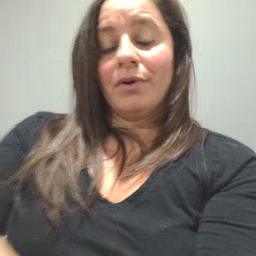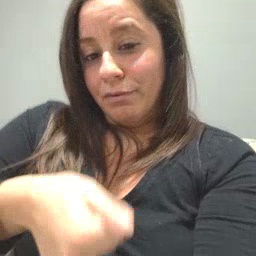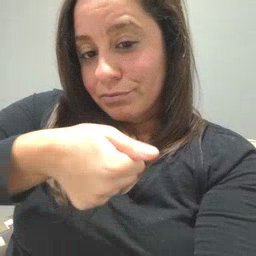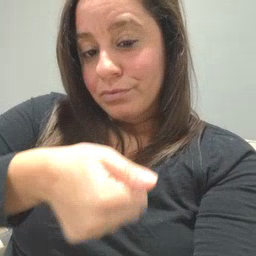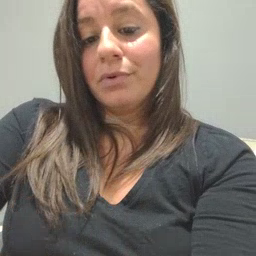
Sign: hide